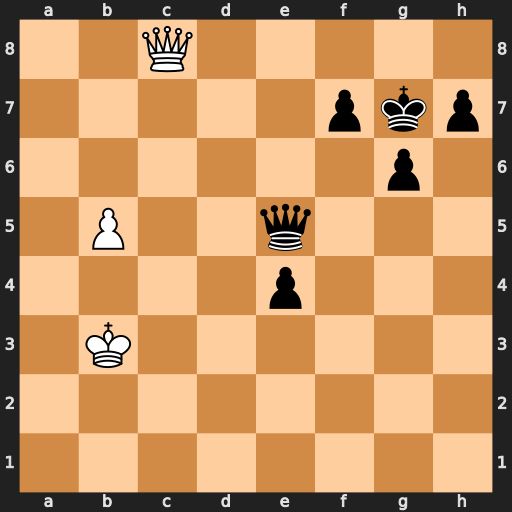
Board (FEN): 2Q5/5pkp/6p1/1P2q3/4p3/1K6/8/8
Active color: w
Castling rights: -
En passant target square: -
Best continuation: Qc3 Kf6 b6 Ke6 Qxe5+ Kxe5 b7